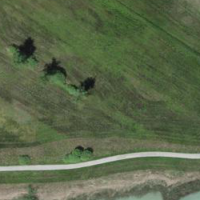
EUNIS habitat code: 16
Species observed at this site:
Lythrum salicaria
Caltha palustris
Angelica sylvestris
Milvus milvus
Sympetrum fonscolombii
Phylloscopus trochilus